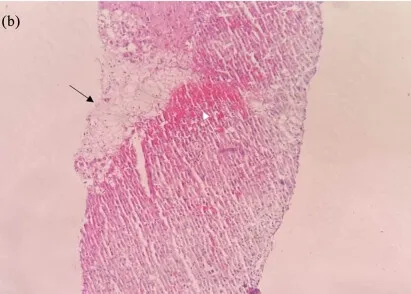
CT and pathological features in case 1. (b) Histopathology results reveal congestion, hemorrhage (white arrow), and coagulation-like necrosis (black arrow) in the central area of the liver (HE staining, 10 x 10).
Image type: pathology (congo_red)